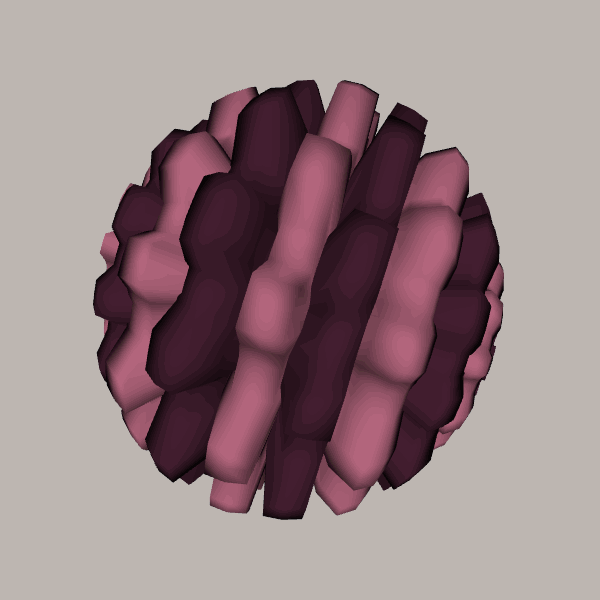
Background: light